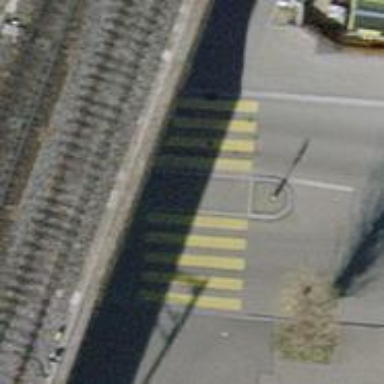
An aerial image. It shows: Kerb barrier.